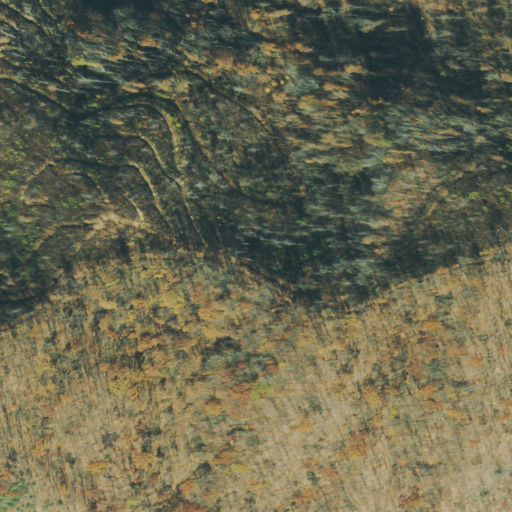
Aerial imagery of gap in Tennessee named Whiteoak Gap containing only deciduous forest